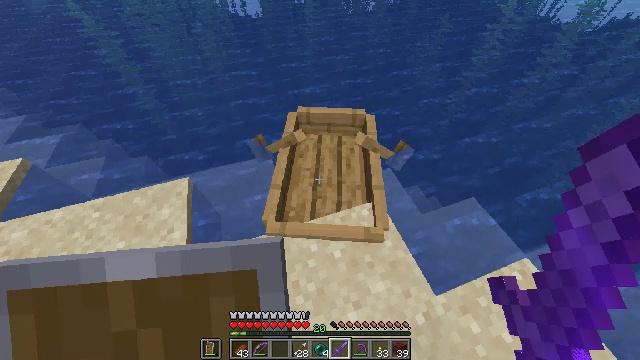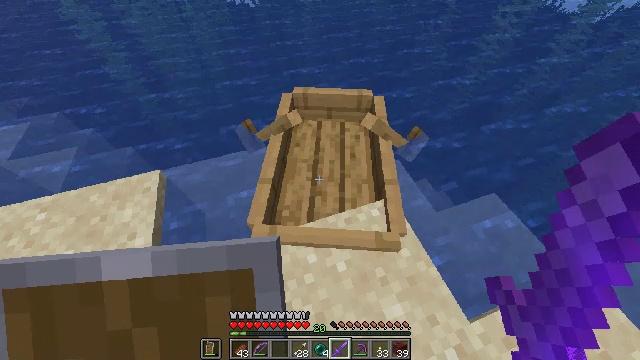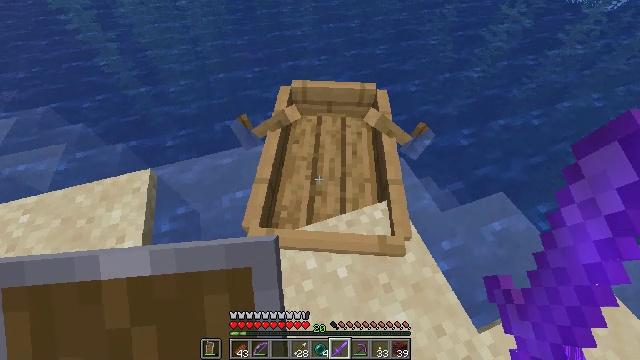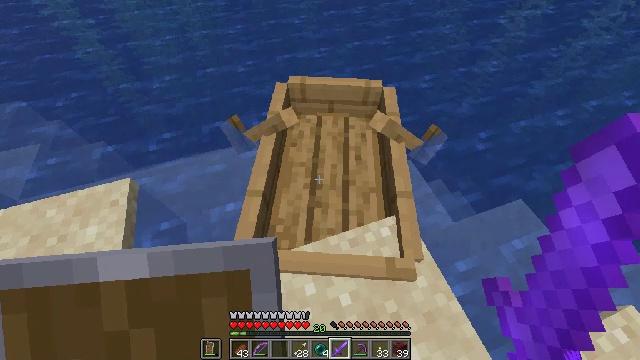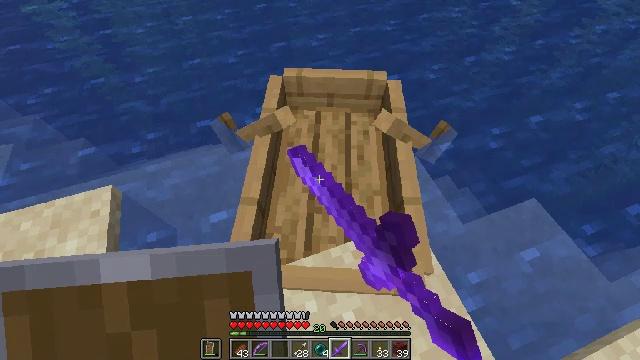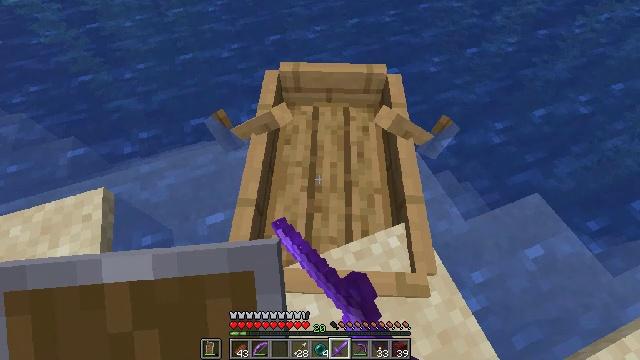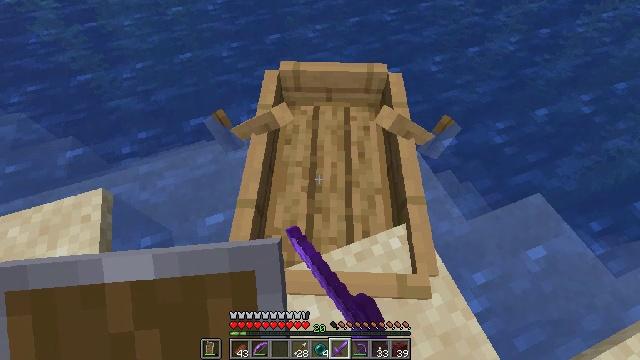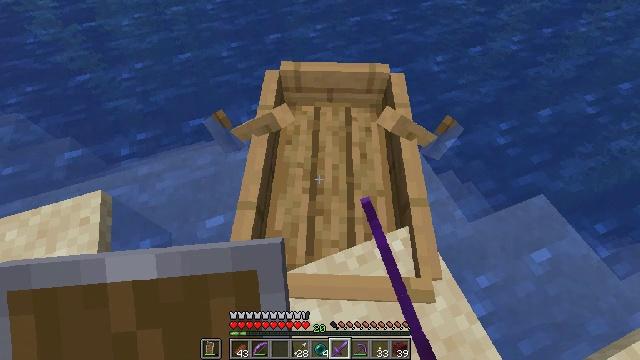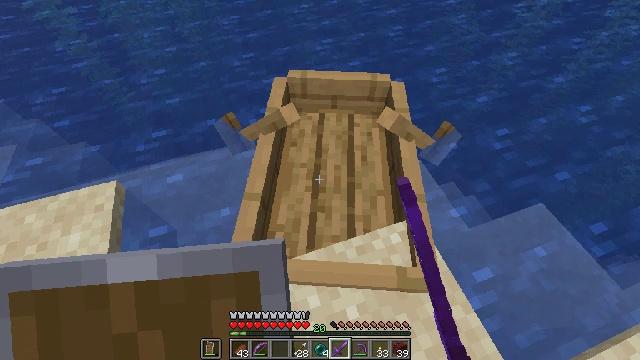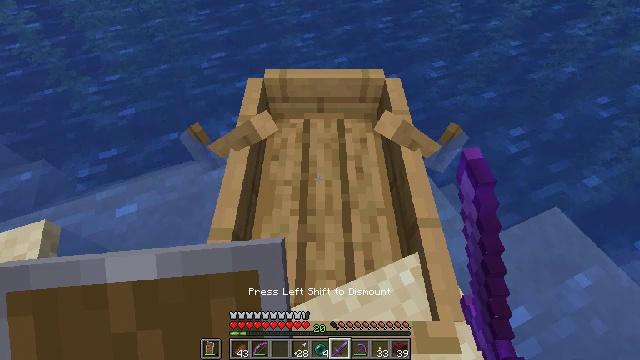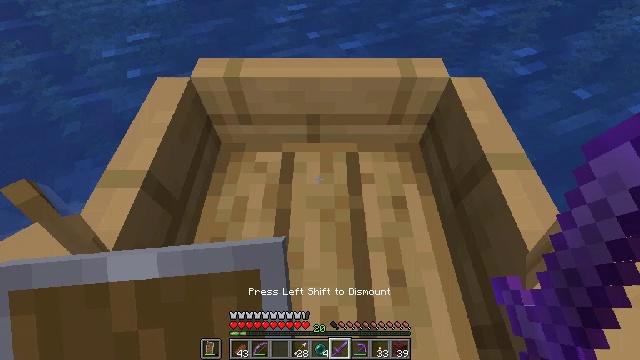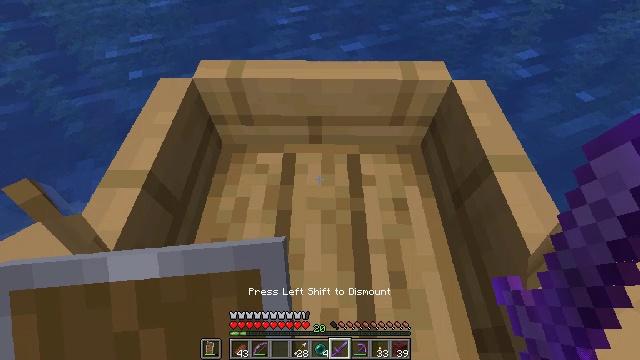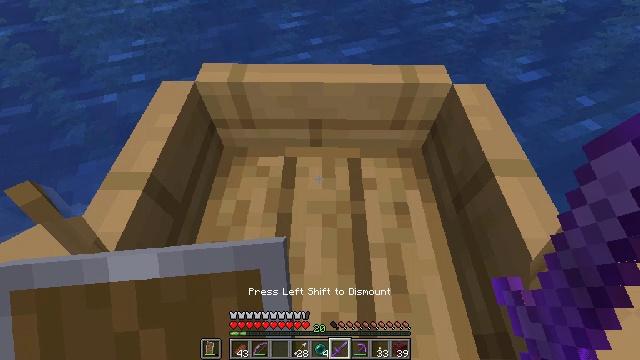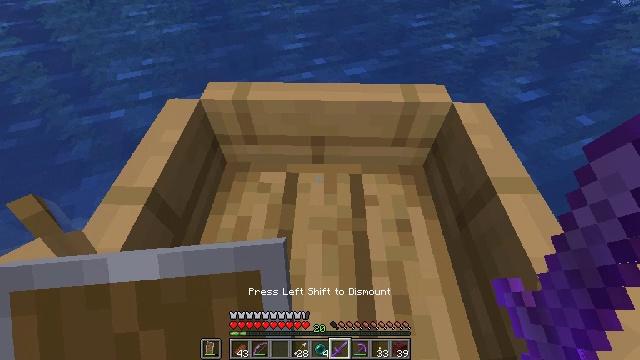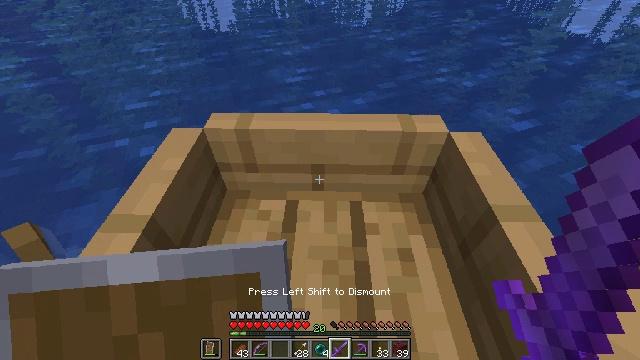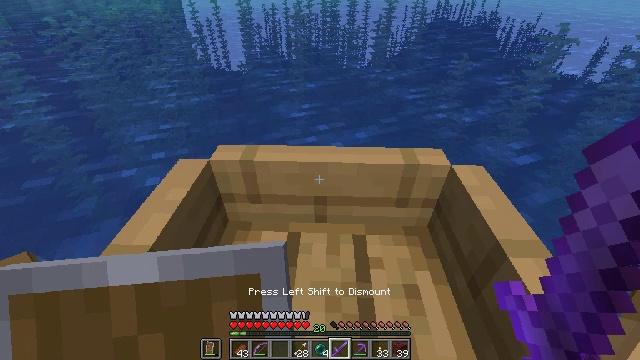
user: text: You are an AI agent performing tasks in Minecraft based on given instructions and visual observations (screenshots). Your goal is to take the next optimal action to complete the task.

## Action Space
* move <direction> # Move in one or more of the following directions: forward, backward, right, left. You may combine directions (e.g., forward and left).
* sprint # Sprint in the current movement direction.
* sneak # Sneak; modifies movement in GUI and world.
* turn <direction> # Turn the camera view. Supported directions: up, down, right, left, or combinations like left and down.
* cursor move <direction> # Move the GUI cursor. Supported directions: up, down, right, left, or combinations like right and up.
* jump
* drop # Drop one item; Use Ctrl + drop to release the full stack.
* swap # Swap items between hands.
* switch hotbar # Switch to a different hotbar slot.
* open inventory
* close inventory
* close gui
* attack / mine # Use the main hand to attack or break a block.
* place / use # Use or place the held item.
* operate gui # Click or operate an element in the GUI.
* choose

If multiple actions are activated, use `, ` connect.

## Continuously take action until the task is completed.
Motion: motion action
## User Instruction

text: Use blaze rods to make blaze powder.
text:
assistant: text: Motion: turn down
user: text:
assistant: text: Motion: turn down
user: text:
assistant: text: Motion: use / place
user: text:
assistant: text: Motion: turn down, use / place
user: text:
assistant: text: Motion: turn down, use / place
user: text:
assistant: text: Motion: use / place
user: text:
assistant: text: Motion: no_op
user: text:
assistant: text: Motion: no_op
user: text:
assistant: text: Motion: no_op
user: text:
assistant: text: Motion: no_op
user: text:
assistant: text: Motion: no_op
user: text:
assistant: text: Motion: no_op
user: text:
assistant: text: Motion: turn up
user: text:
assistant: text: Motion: turn up
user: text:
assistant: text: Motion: move forward, turn up
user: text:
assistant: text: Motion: move forward, turn left and up
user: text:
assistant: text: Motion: move forward, turn left and up
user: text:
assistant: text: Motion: move forward, turn up
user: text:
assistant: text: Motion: move forward, turn left and up
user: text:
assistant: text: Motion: move forward, turn left and up
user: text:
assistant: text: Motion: move forward
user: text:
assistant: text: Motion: move forward
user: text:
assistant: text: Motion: move forward
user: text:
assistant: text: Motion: move forward
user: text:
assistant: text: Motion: move forward and move left
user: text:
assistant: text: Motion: move forward and move left
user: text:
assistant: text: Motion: move forward and move left
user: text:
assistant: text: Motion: move forward
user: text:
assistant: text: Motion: move forward
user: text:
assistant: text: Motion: move forward